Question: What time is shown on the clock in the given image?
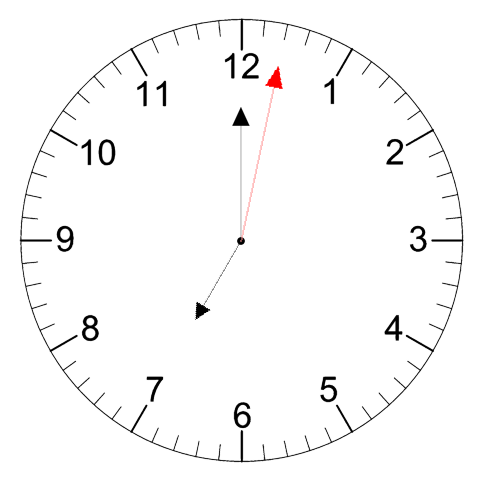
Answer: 07:00:02